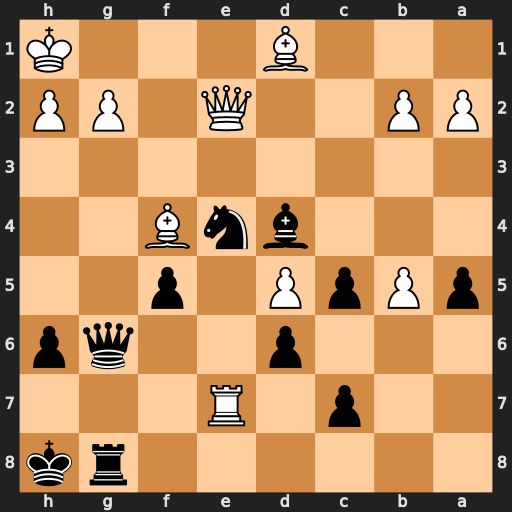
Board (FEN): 6rk/2p1R3/3p2qp/pPpP1p2/3bnB2/8/PP2Q1PP/3B3K
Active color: b
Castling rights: -
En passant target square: -
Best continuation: Nf2+ Qxf2 Bxf2